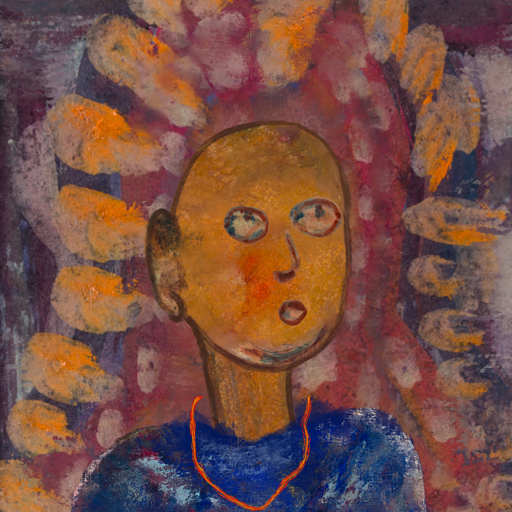
Background: Doll, Head And Neck Side: Pipe, Face Side: Orphan, Bust: Irani, Hair Side: Blank, Head Accessory: Blank, Second Necklace: Gypsy_Mother_2, Necklace: Blank, Baby: Blank